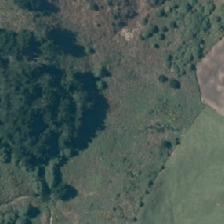
Land cover: harvested_forest